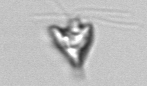
Label: Pyramimonas_longicauda